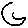
Label: moon